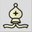
Piece: wB